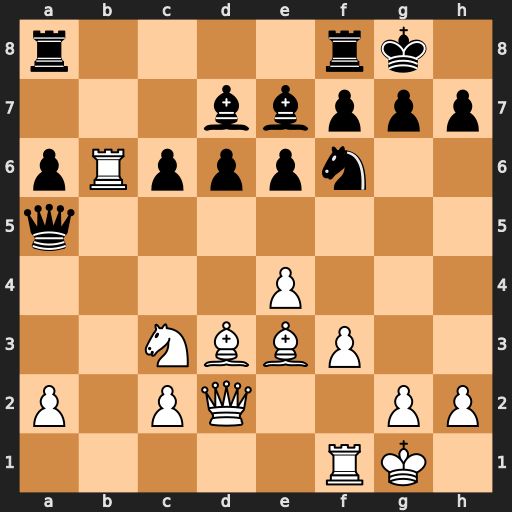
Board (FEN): r4rk1/3bbppp/pRpppn2/q7/4P3/2NBBP2/P1PQ2PP/5RK1
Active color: w
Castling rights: -
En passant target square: -
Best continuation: Nd5 Nxd5 Qxa5